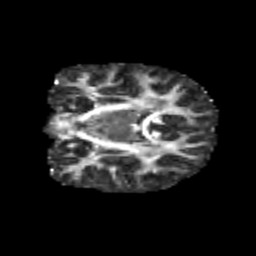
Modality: FA
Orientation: coronal
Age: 9
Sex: female
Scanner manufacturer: siemens
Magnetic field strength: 3 T
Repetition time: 3.8 s
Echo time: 0.07 s